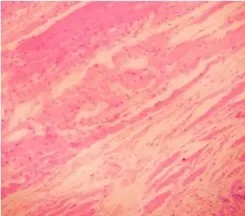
Histopathologic findings of the hypermetabolic deltoid mass showing atypical glands lined by malignant cells concomitant with inflamed fibrotic stroma suggestive of muscle metastasis from the colon cancer.
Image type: pathology (h&e)